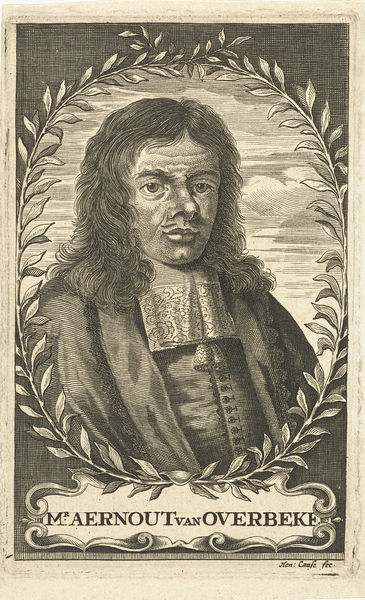
Titel: Portret van Aernout van Overbeke
Künstler: Hendrik Causé
Standort: Amsterdam
Institution: Rijksmuseum
Schlagwörter: white, black, collar, dark, hair, nose, portrait, picture, print, clouds, man, sky, eyes, drawing, black and white, frame, oval, coat, buttons, etching, sketch, cravat, jacket, leafes, leaves, wreath, pencil, circle, long hair, shoulders, dutch, bow, moustache, words, colonial, stern, fashionable, laurels, title, card, name, political, line drawing, van, ellipse, overbeke, aernout, olive wreath, van overbeke, maernout